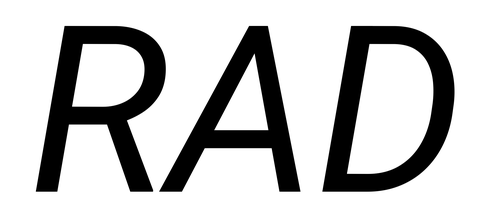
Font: Roboto-Italic_Italic